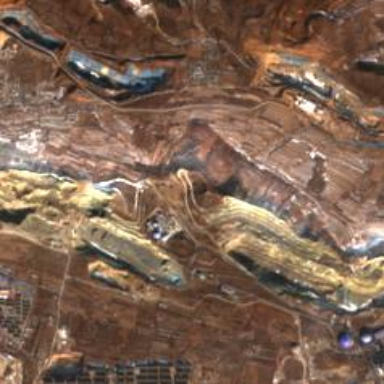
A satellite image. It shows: Quarry area.